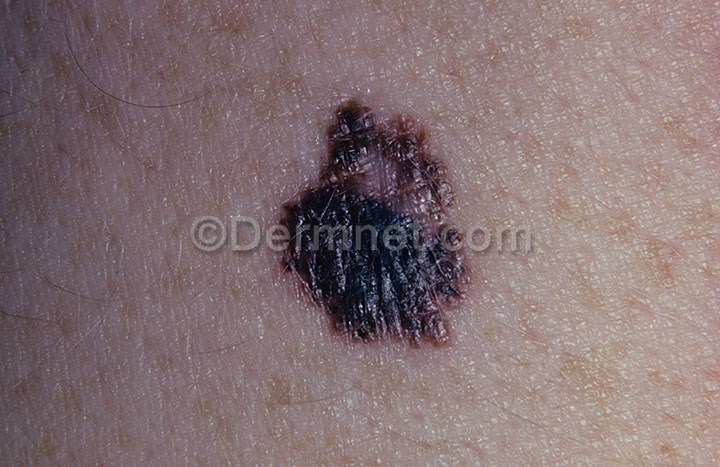
Disease: Melanoma Skin Cancer Nevi and Moles